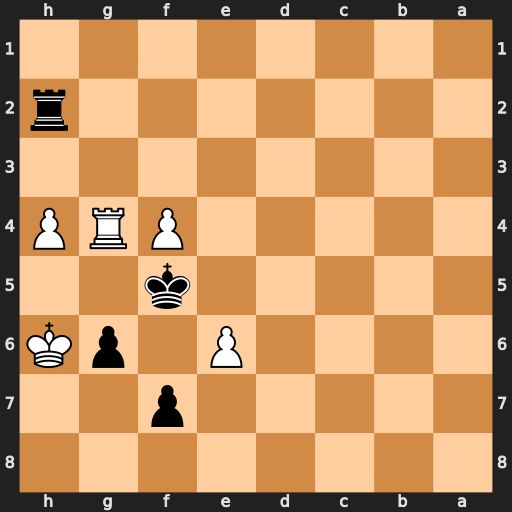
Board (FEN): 8/5p2/4P1pK/5k2/5PRP/8/7r/8
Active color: b
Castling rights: -
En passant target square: -
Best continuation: fxe6 Rxg6 Rxh4+ Kg7 Rxf4 Rf6+ Ke5 Rh6 Rf1